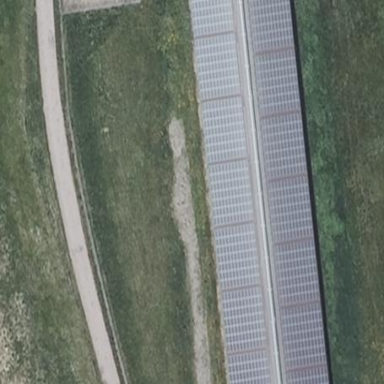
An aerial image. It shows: Building equipped with small solar photovoltaic panel for electricity generation.